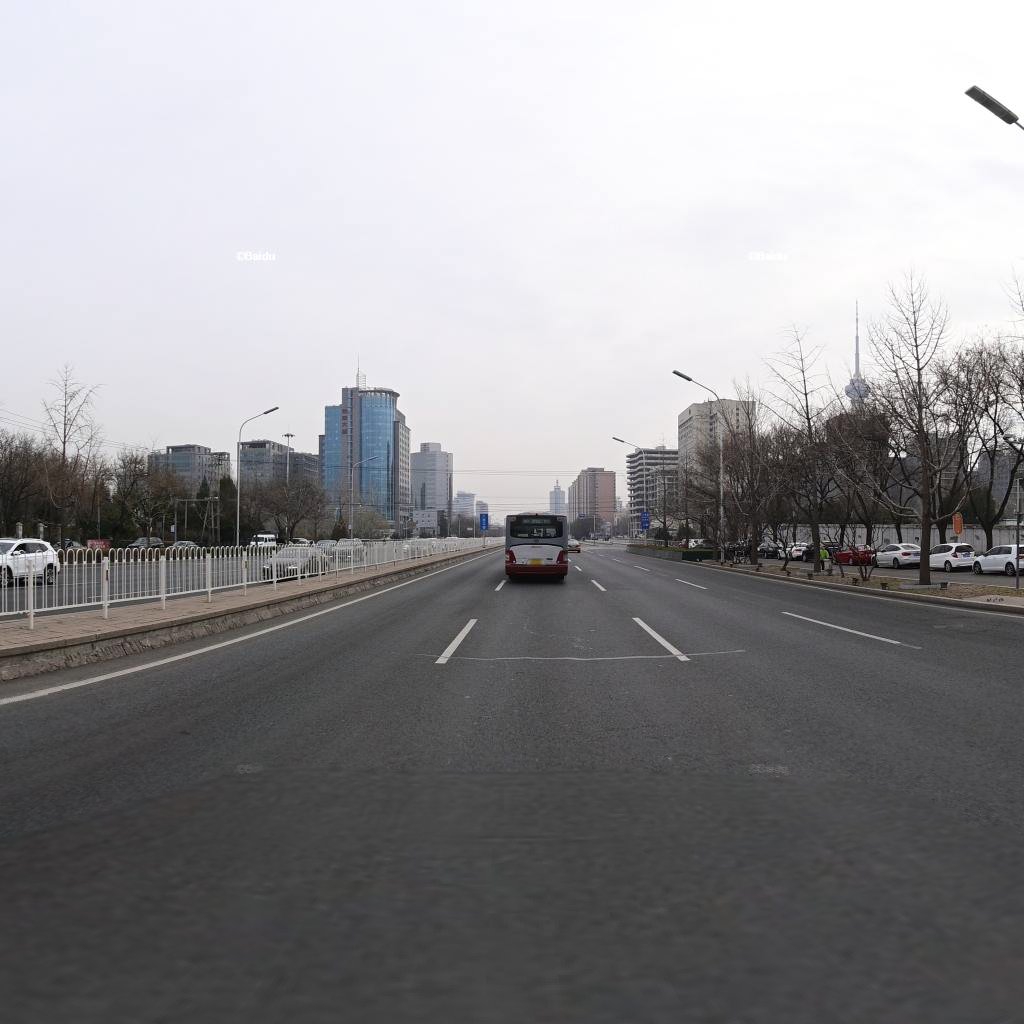
Region: Haidian
Road damage annotations: transverse patch